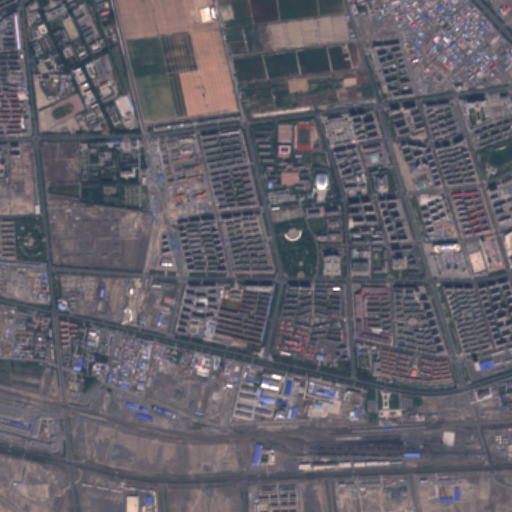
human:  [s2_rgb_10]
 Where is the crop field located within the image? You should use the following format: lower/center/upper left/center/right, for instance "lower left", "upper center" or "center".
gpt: The crop field is located in the upper of the image.
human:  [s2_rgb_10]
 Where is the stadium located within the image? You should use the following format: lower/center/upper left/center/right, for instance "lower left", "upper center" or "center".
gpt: The stadium is located in the upper left of the image.
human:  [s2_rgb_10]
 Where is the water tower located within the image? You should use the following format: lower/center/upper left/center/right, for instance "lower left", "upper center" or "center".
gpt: The water tower is located in the lower right of the image.
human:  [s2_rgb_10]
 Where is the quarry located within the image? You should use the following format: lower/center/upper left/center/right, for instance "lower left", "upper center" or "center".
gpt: There is no quarry in the image.